Field crop: maize
Growth stage: 2
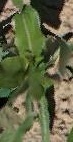
Species: maize